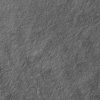
Atmospheric dust classification: not_dusty